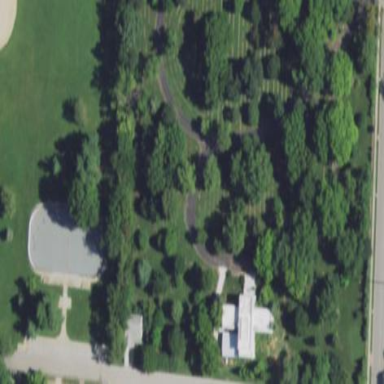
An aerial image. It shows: Cemetery.